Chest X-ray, AP view. Patient: 47 years old, sex F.
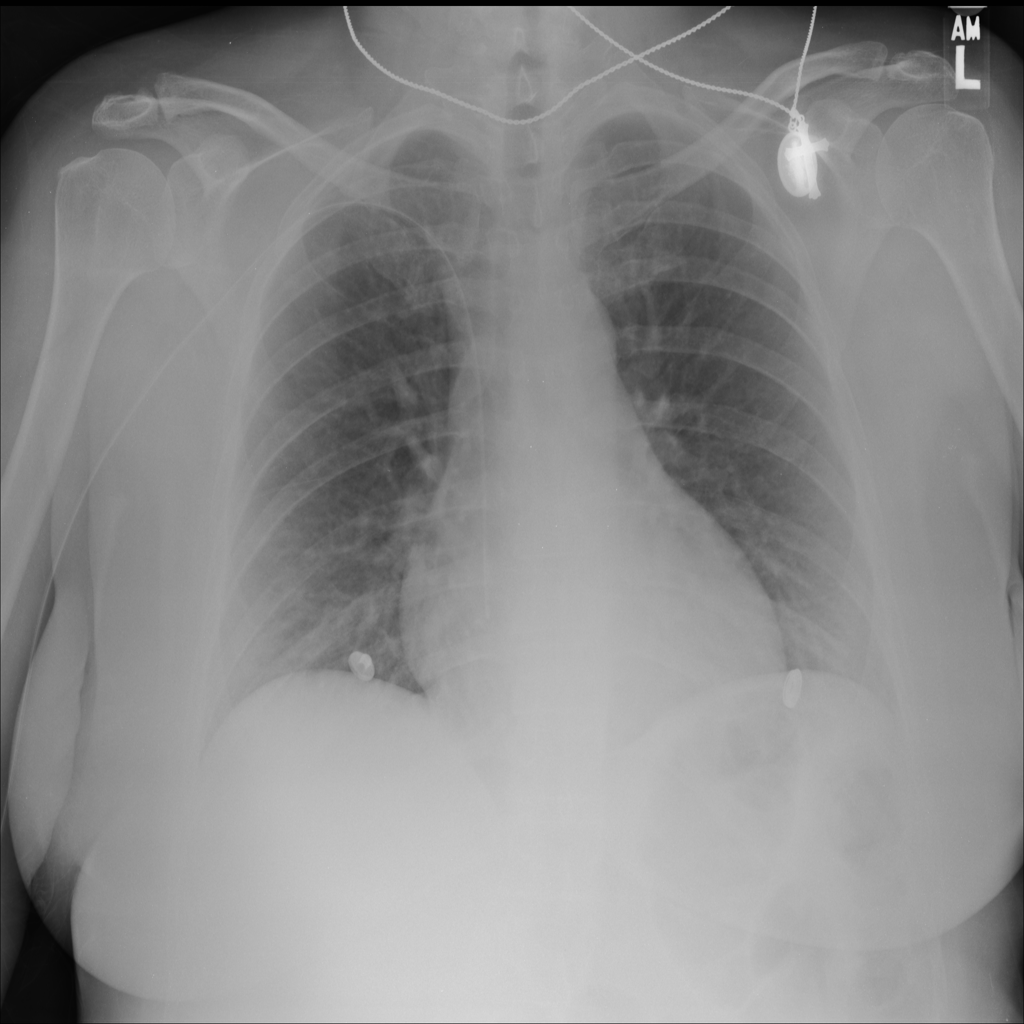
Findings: No Finding